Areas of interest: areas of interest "BOBO World City"
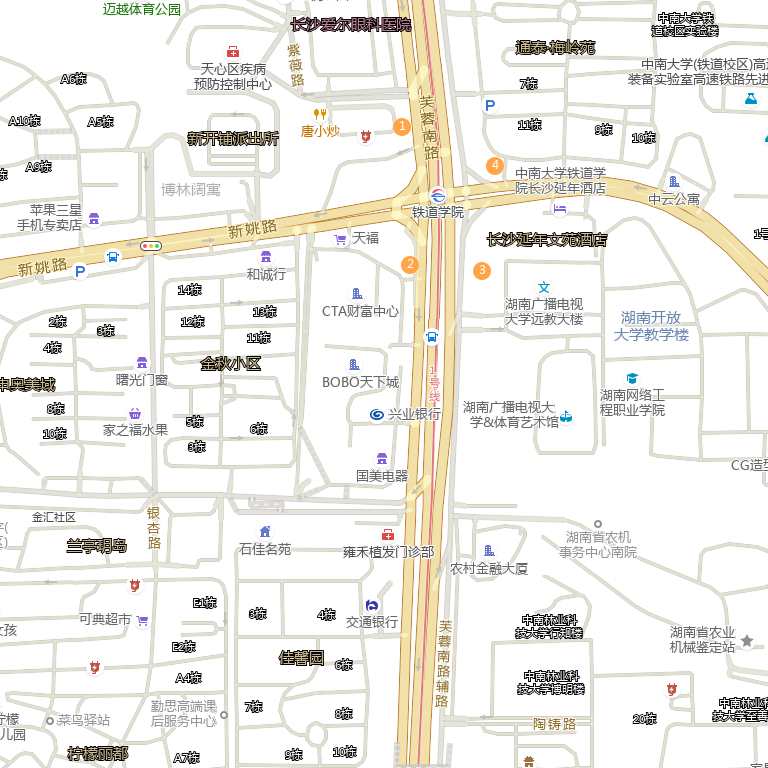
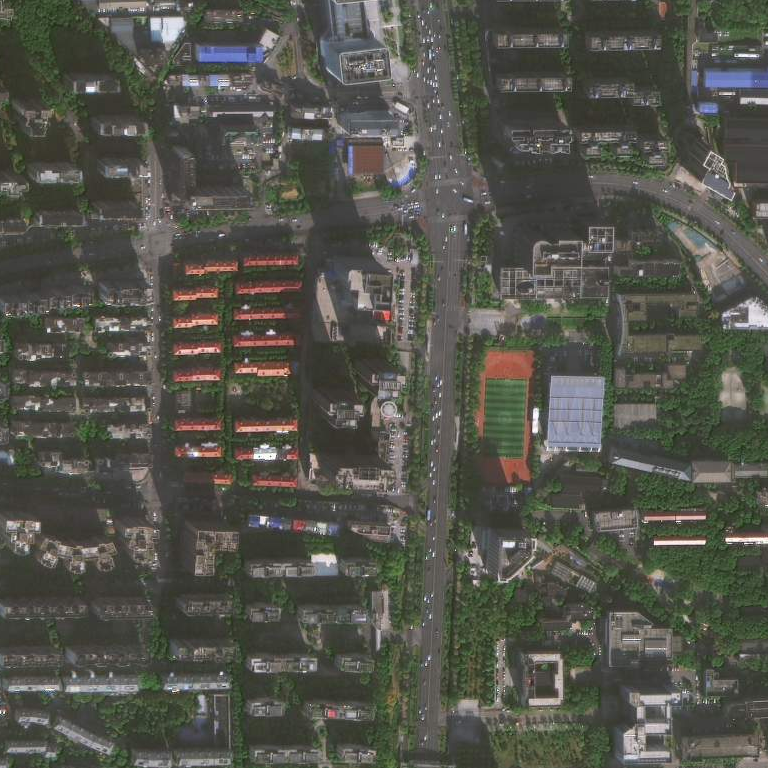